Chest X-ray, PA view. Patient: 67 years old, sex M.
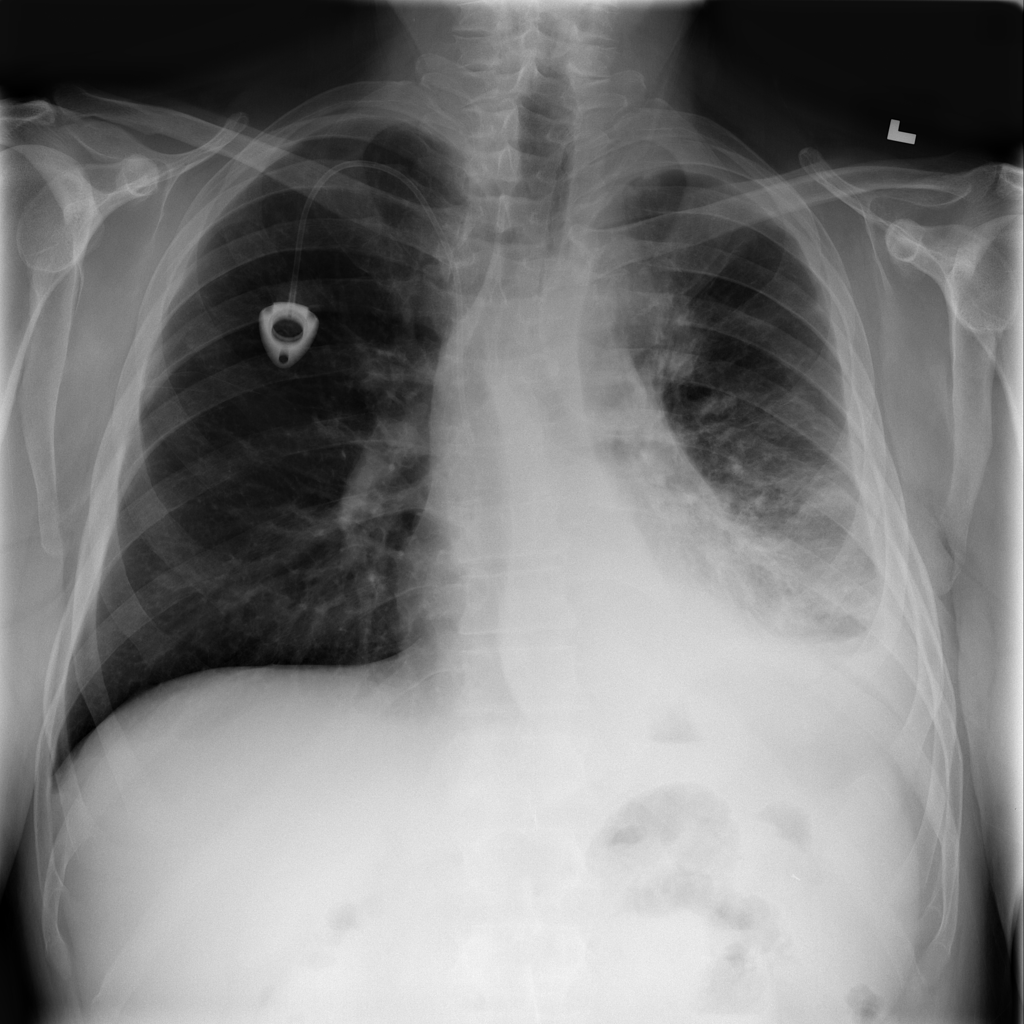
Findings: Effusion, Pleural_Thickening